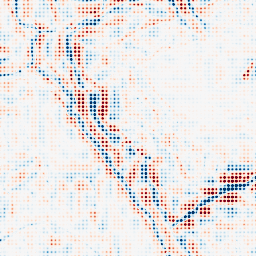
Category: wavelet
Decomposition family: wavelet_dwt
Decomposition parameters: wavelet: sym4
level: 4
Upsampling method: sinc_hamming
Upsampling parameters: scale: 8
kernel_size: 4
Upsampling scale: 8